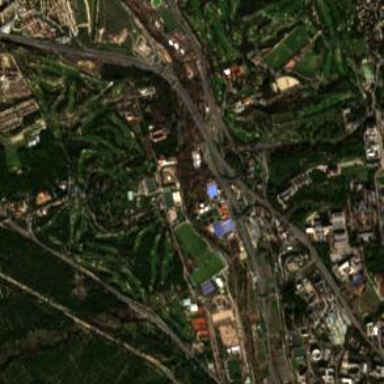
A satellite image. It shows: Golf course surrounded by greenery.